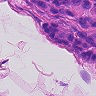
Metastatic tissue present: yes